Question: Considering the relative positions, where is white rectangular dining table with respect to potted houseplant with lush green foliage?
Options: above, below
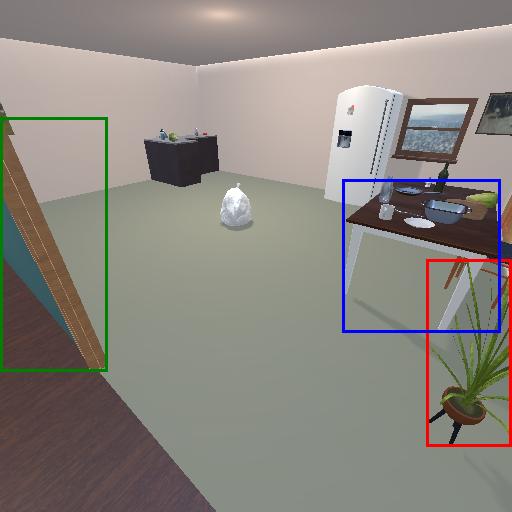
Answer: above